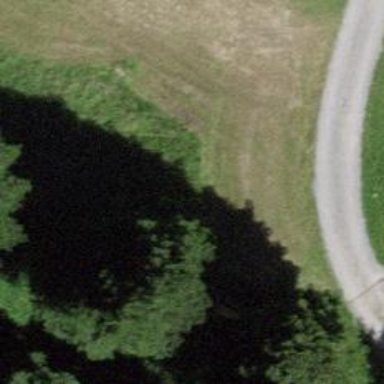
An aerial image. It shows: Bench.